Interaction volume radius: 5 \u00c5
Interaction volume height: 15 \u00c5
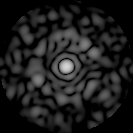
Disorder parameter: 0.8576